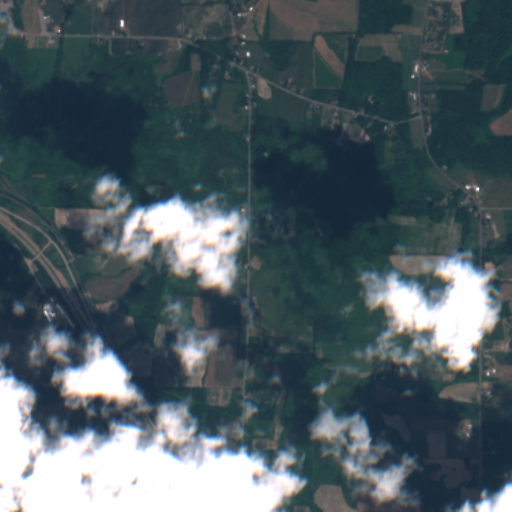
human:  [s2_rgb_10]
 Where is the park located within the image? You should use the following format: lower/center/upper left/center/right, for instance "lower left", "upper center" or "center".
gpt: The park is located in the upper left of the image.
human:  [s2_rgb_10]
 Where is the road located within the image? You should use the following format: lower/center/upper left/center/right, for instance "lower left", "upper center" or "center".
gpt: There is no road in the image.